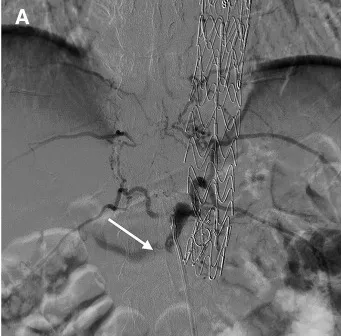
(A) Intraoperative angiography showed abdominal aortic false lumen opacification.
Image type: radiology (x_ray)